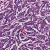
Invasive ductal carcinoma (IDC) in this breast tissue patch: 1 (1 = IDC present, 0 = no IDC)